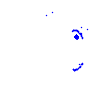
Particle: electron